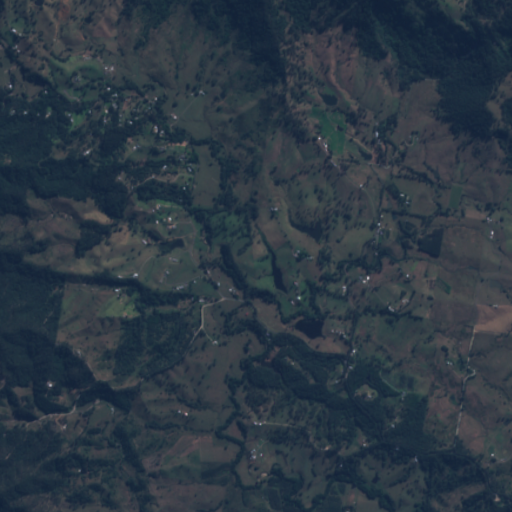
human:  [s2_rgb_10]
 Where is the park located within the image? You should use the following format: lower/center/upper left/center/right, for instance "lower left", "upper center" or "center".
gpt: The park is located in the center of the image.
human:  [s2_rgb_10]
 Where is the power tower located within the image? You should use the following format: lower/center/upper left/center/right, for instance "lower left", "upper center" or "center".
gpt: The power tower is located in the upper right of the image.
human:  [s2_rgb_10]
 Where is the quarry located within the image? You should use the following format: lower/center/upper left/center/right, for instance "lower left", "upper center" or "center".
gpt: The quarry is located in the lower right of the image.
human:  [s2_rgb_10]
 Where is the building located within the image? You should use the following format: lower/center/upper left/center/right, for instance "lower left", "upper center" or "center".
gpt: There is no building in the image.